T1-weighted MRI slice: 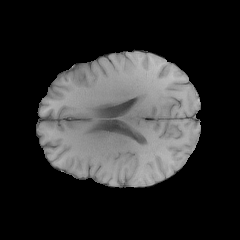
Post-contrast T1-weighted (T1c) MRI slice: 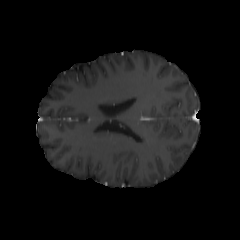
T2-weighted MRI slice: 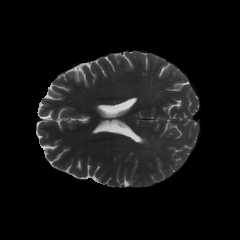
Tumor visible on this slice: yes